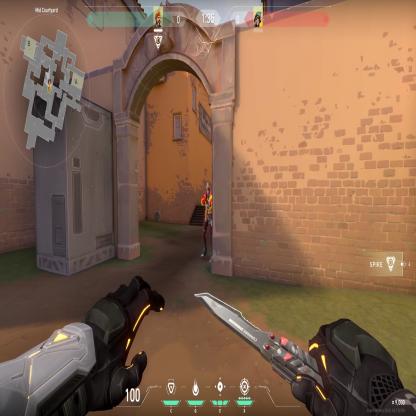
Label: enemy